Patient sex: M
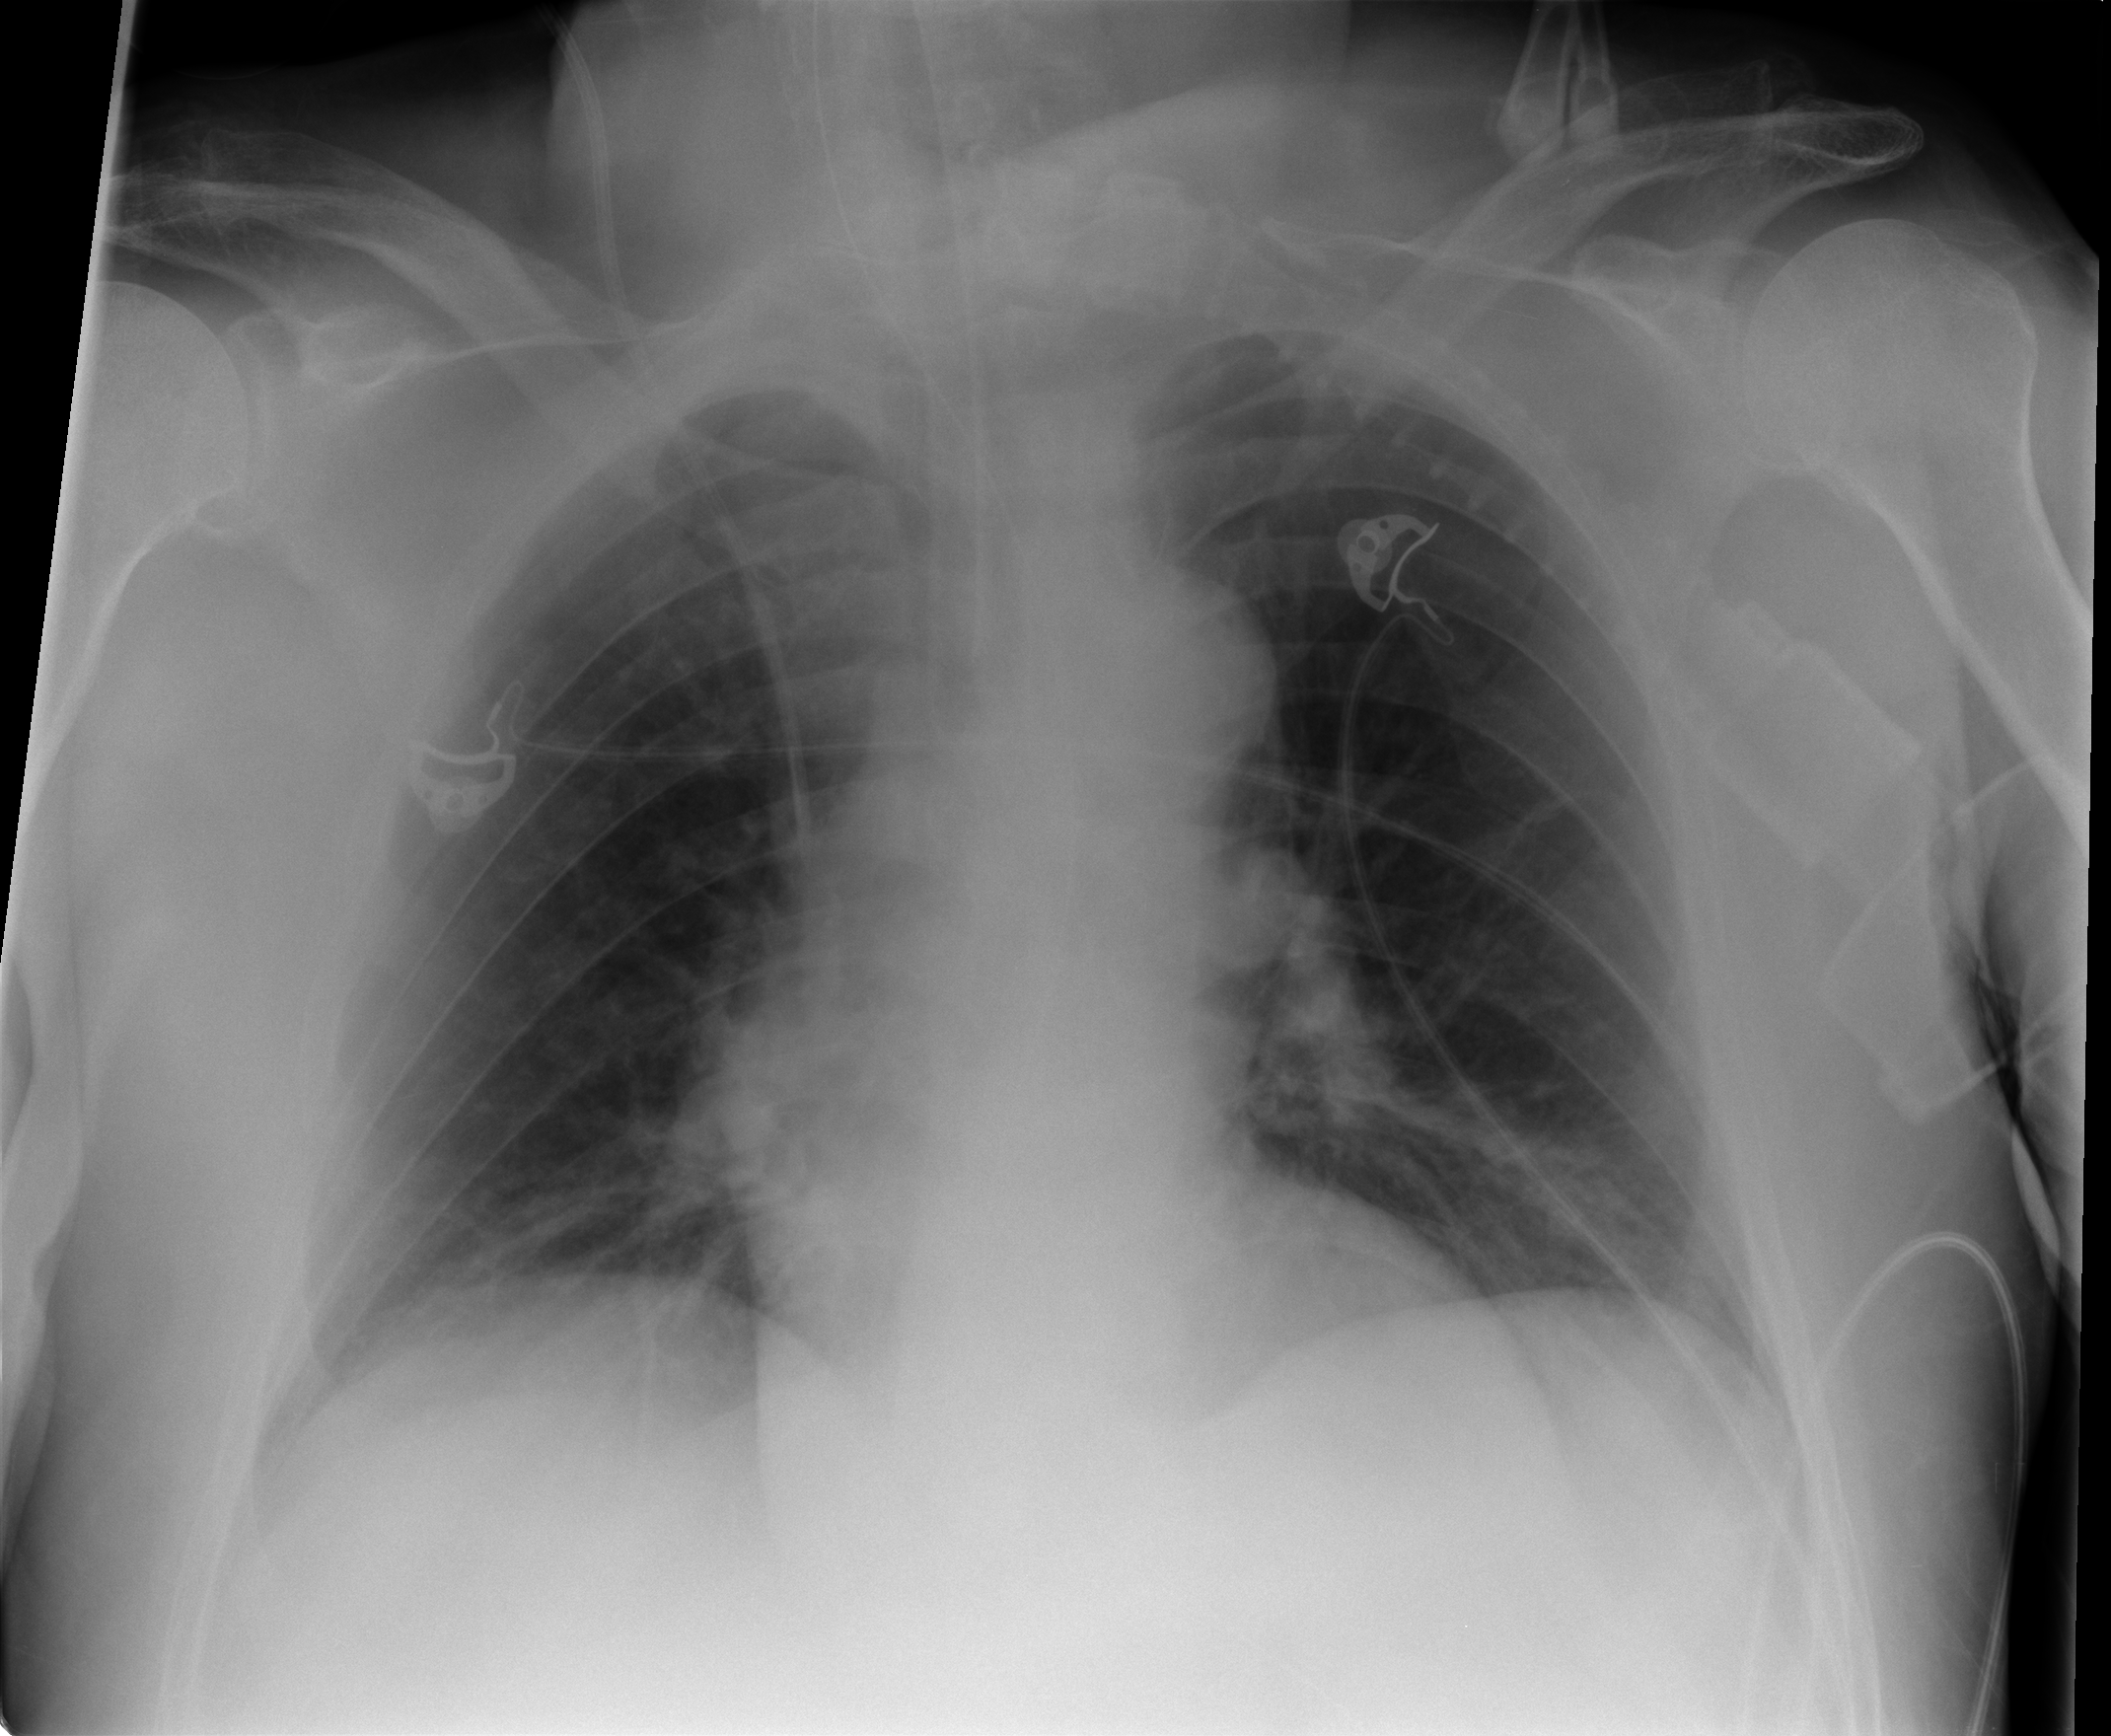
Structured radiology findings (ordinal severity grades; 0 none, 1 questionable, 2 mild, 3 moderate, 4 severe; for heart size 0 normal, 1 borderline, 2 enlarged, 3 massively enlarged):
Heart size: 2
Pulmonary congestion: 0
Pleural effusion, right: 0
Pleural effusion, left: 0
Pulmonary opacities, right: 0
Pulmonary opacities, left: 0
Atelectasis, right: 2
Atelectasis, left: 2